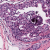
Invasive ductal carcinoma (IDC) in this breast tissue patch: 0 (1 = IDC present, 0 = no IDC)